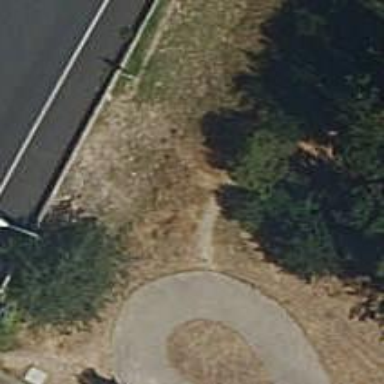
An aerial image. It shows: Concrete bench.